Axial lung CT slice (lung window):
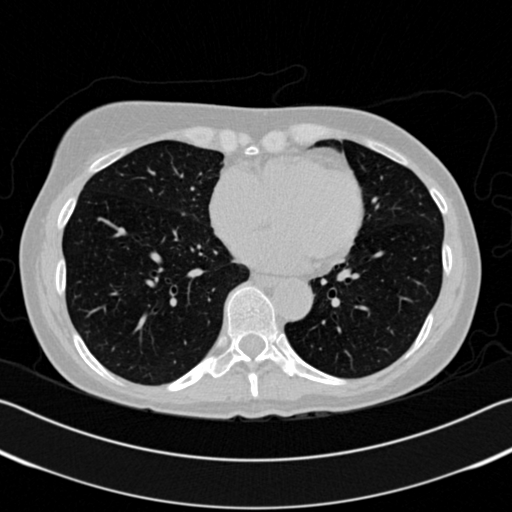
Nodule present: no